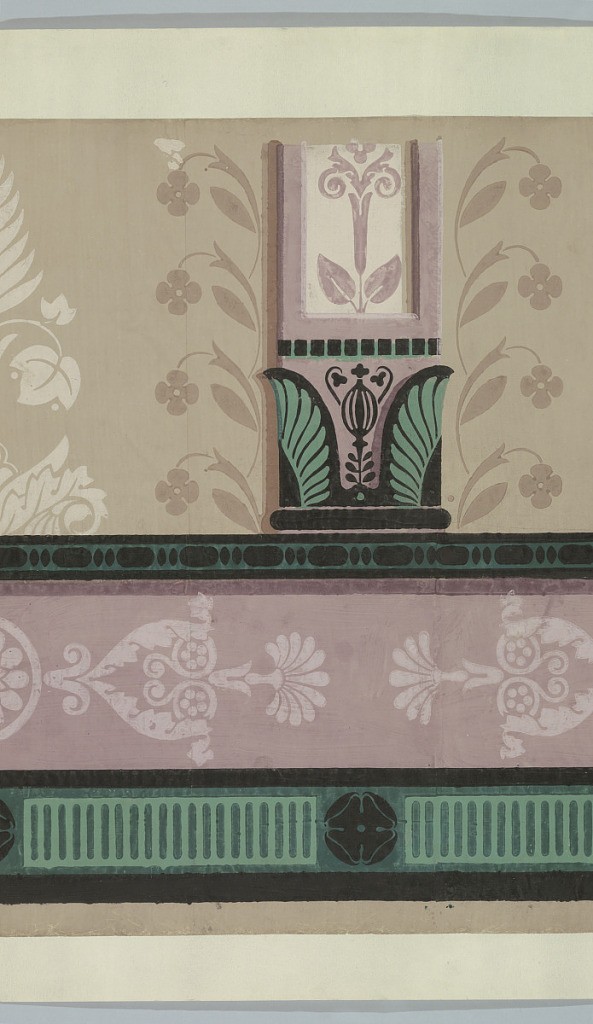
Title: Border
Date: ca. 1810
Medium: Block-printed paper
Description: Base of column or pilaster with green anthemia at bottom, stylized floral motifs suspend out from this. Below this, a white silhouette of foliate motifs on mauve, with dentilled or green-striped rectangles below.